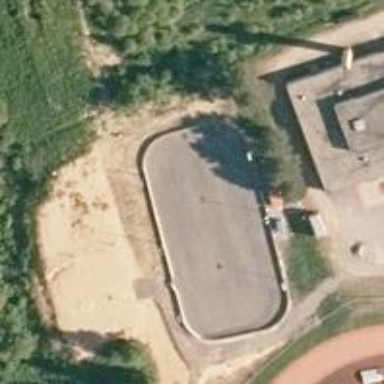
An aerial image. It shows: Ice rink in leisure land.